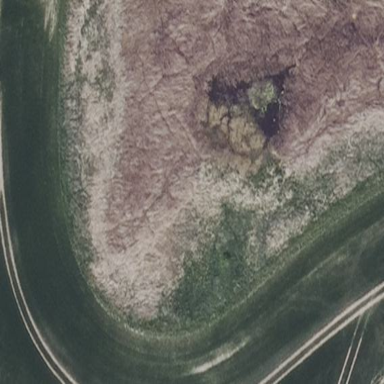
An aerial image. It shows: Swampy wetland area.